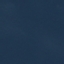
Land use / land cover: SeaLake